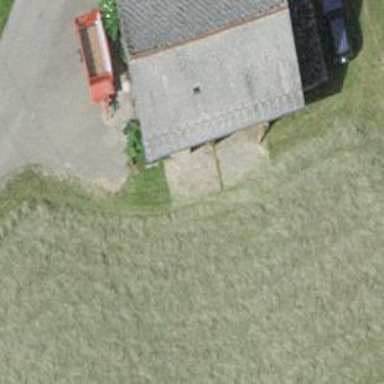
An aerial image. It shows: Farm auxiliary building.